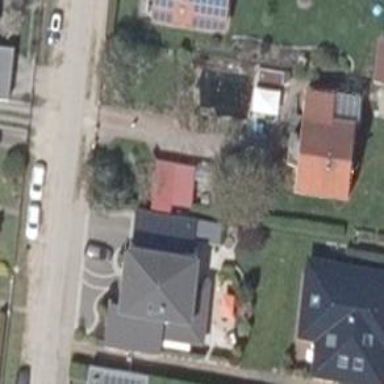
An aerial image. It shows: Simple house.